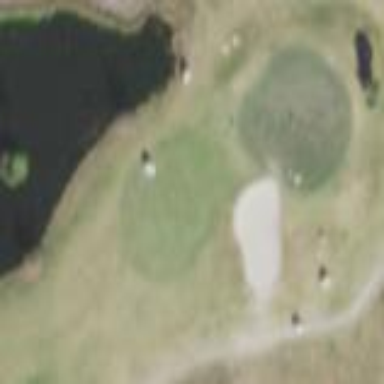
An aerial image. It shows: Area of rough grass used for golf.